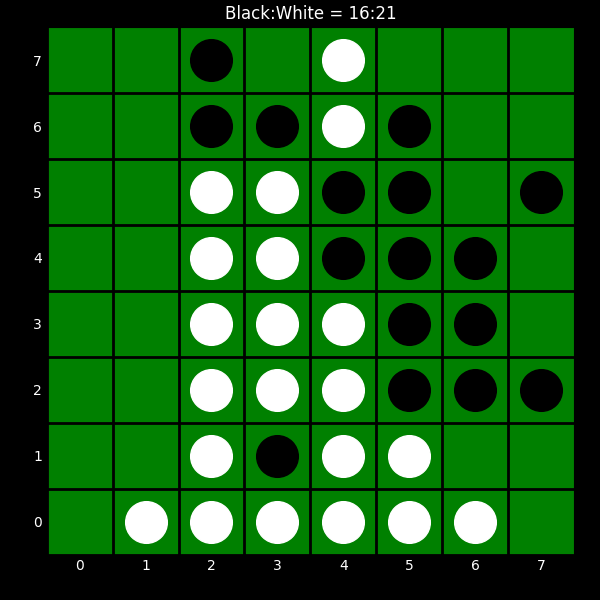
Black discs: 16
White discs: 21